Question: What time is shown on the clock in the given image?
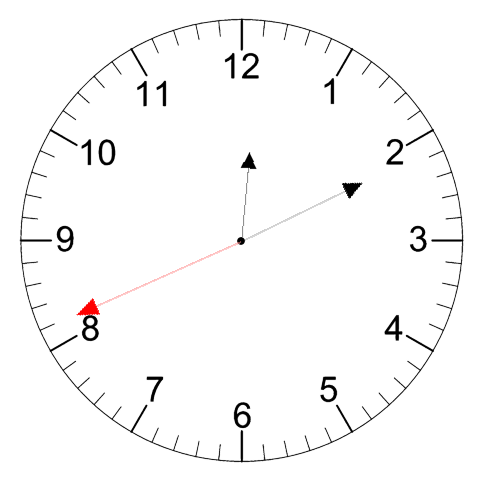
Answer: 12:10:41